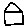
Label: house